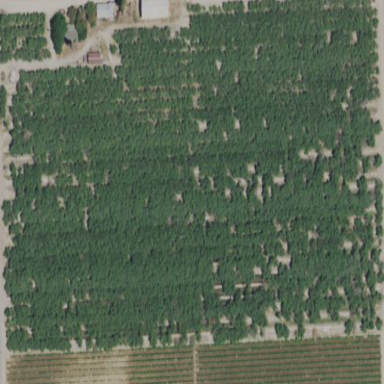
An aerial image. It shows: Almond orchard with rows of almond trees.